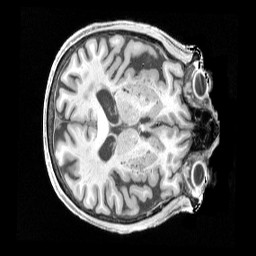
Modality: T1w
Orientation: axial
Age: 71
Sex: male
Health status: healthy
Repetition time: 2.4 s
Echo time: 0.00222 s